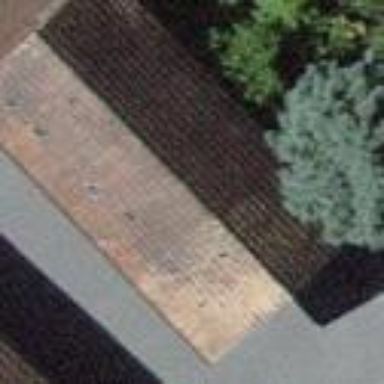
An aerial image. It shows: Garage.